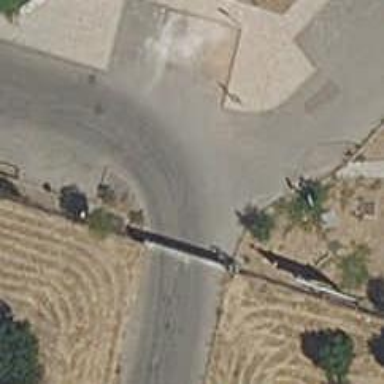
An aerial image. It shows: Gate.